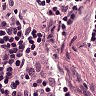
Metastatic tissue present: no